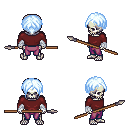
a pixel art fantasy rpg character, male body template, skeleton, maroon long-sleeve shirt, magenta pants, white cyan parted hairstyle, white cloth bandages, spear, four views (front, back, left, right), 2x2 character sprite sheet, small pixel art, hard edges, no anti-aliasing